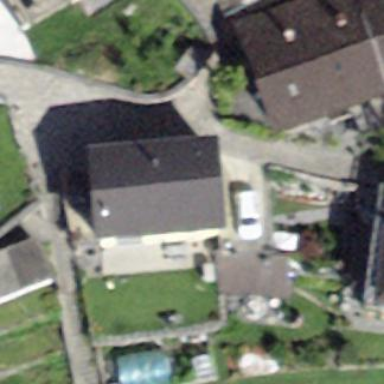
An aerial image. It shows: Detached building.